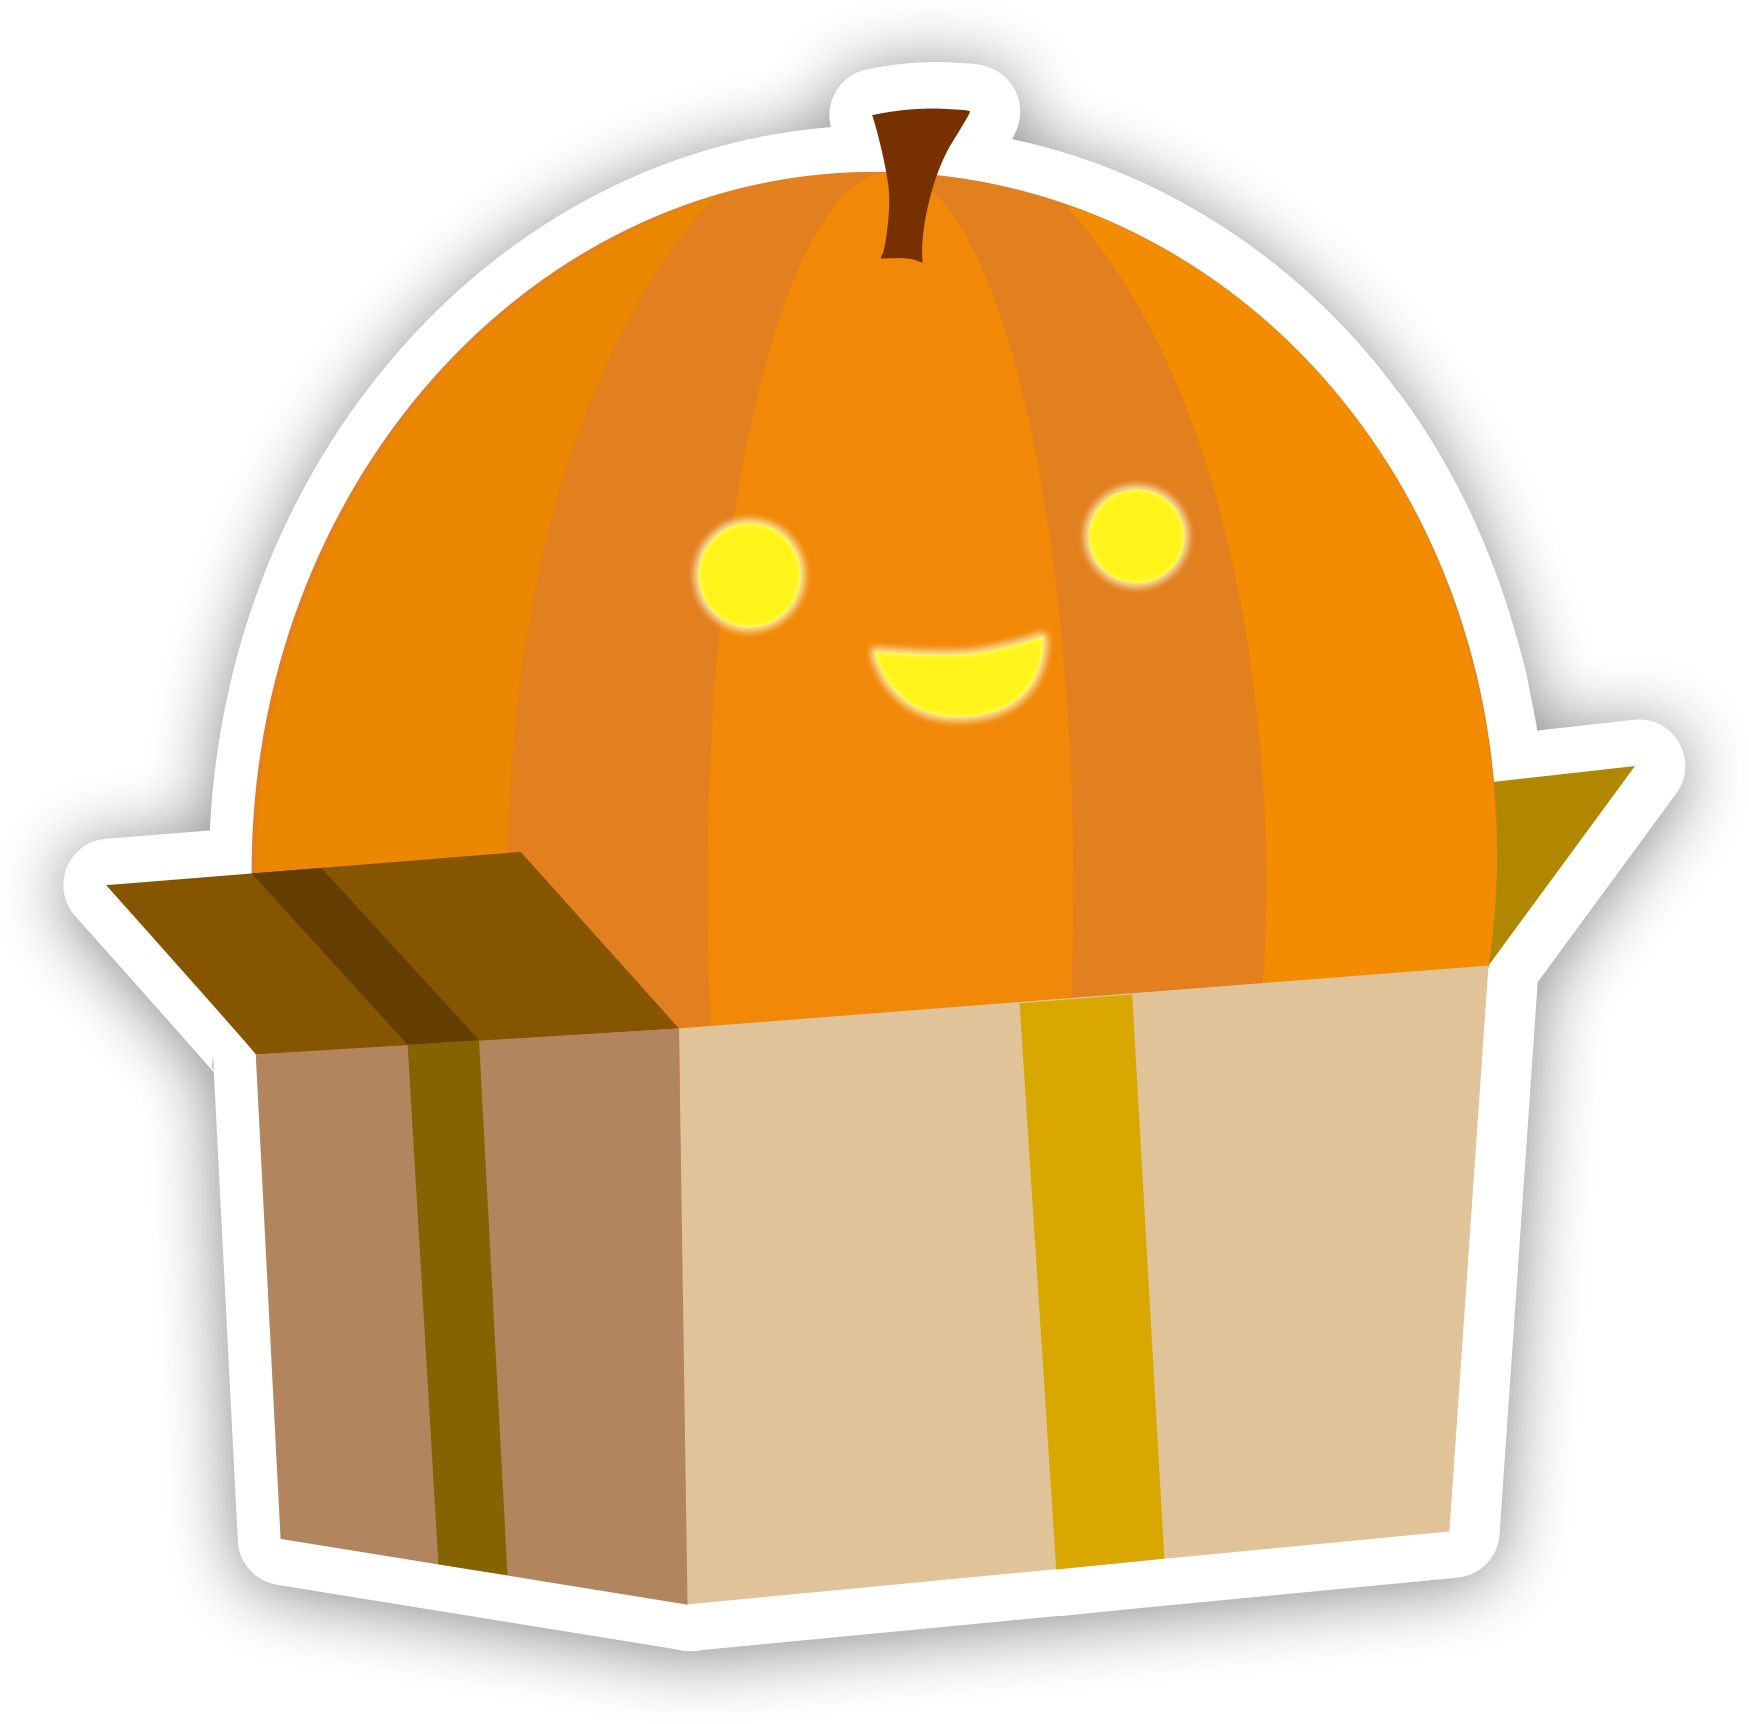
Label: others